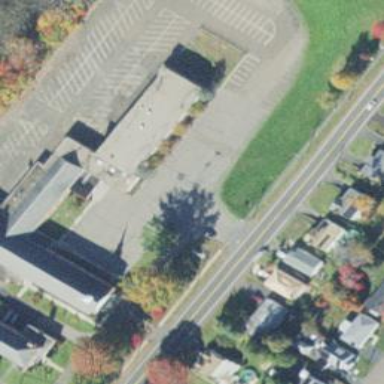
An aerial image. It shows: School building.